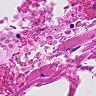
Metastatic tissue present: no